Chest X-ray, PA view. Patient: 60 years old, sex M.
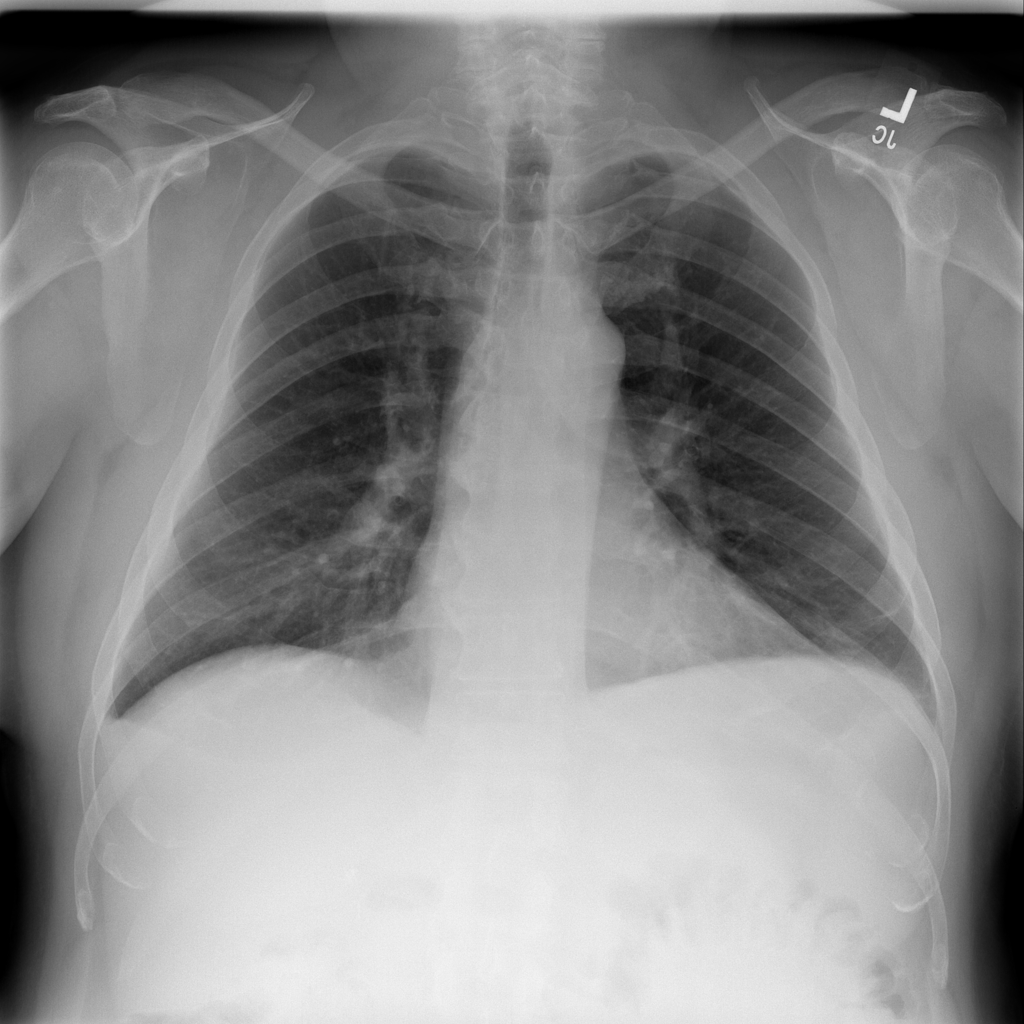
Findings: Effusion